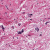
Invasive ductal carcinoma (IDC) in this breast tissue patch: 0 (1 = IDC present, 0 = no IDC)